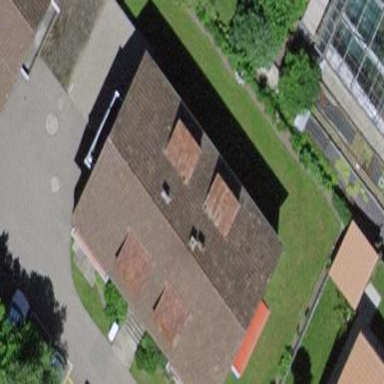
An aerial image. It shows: Residential building.